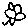
Label: flower